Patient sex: M
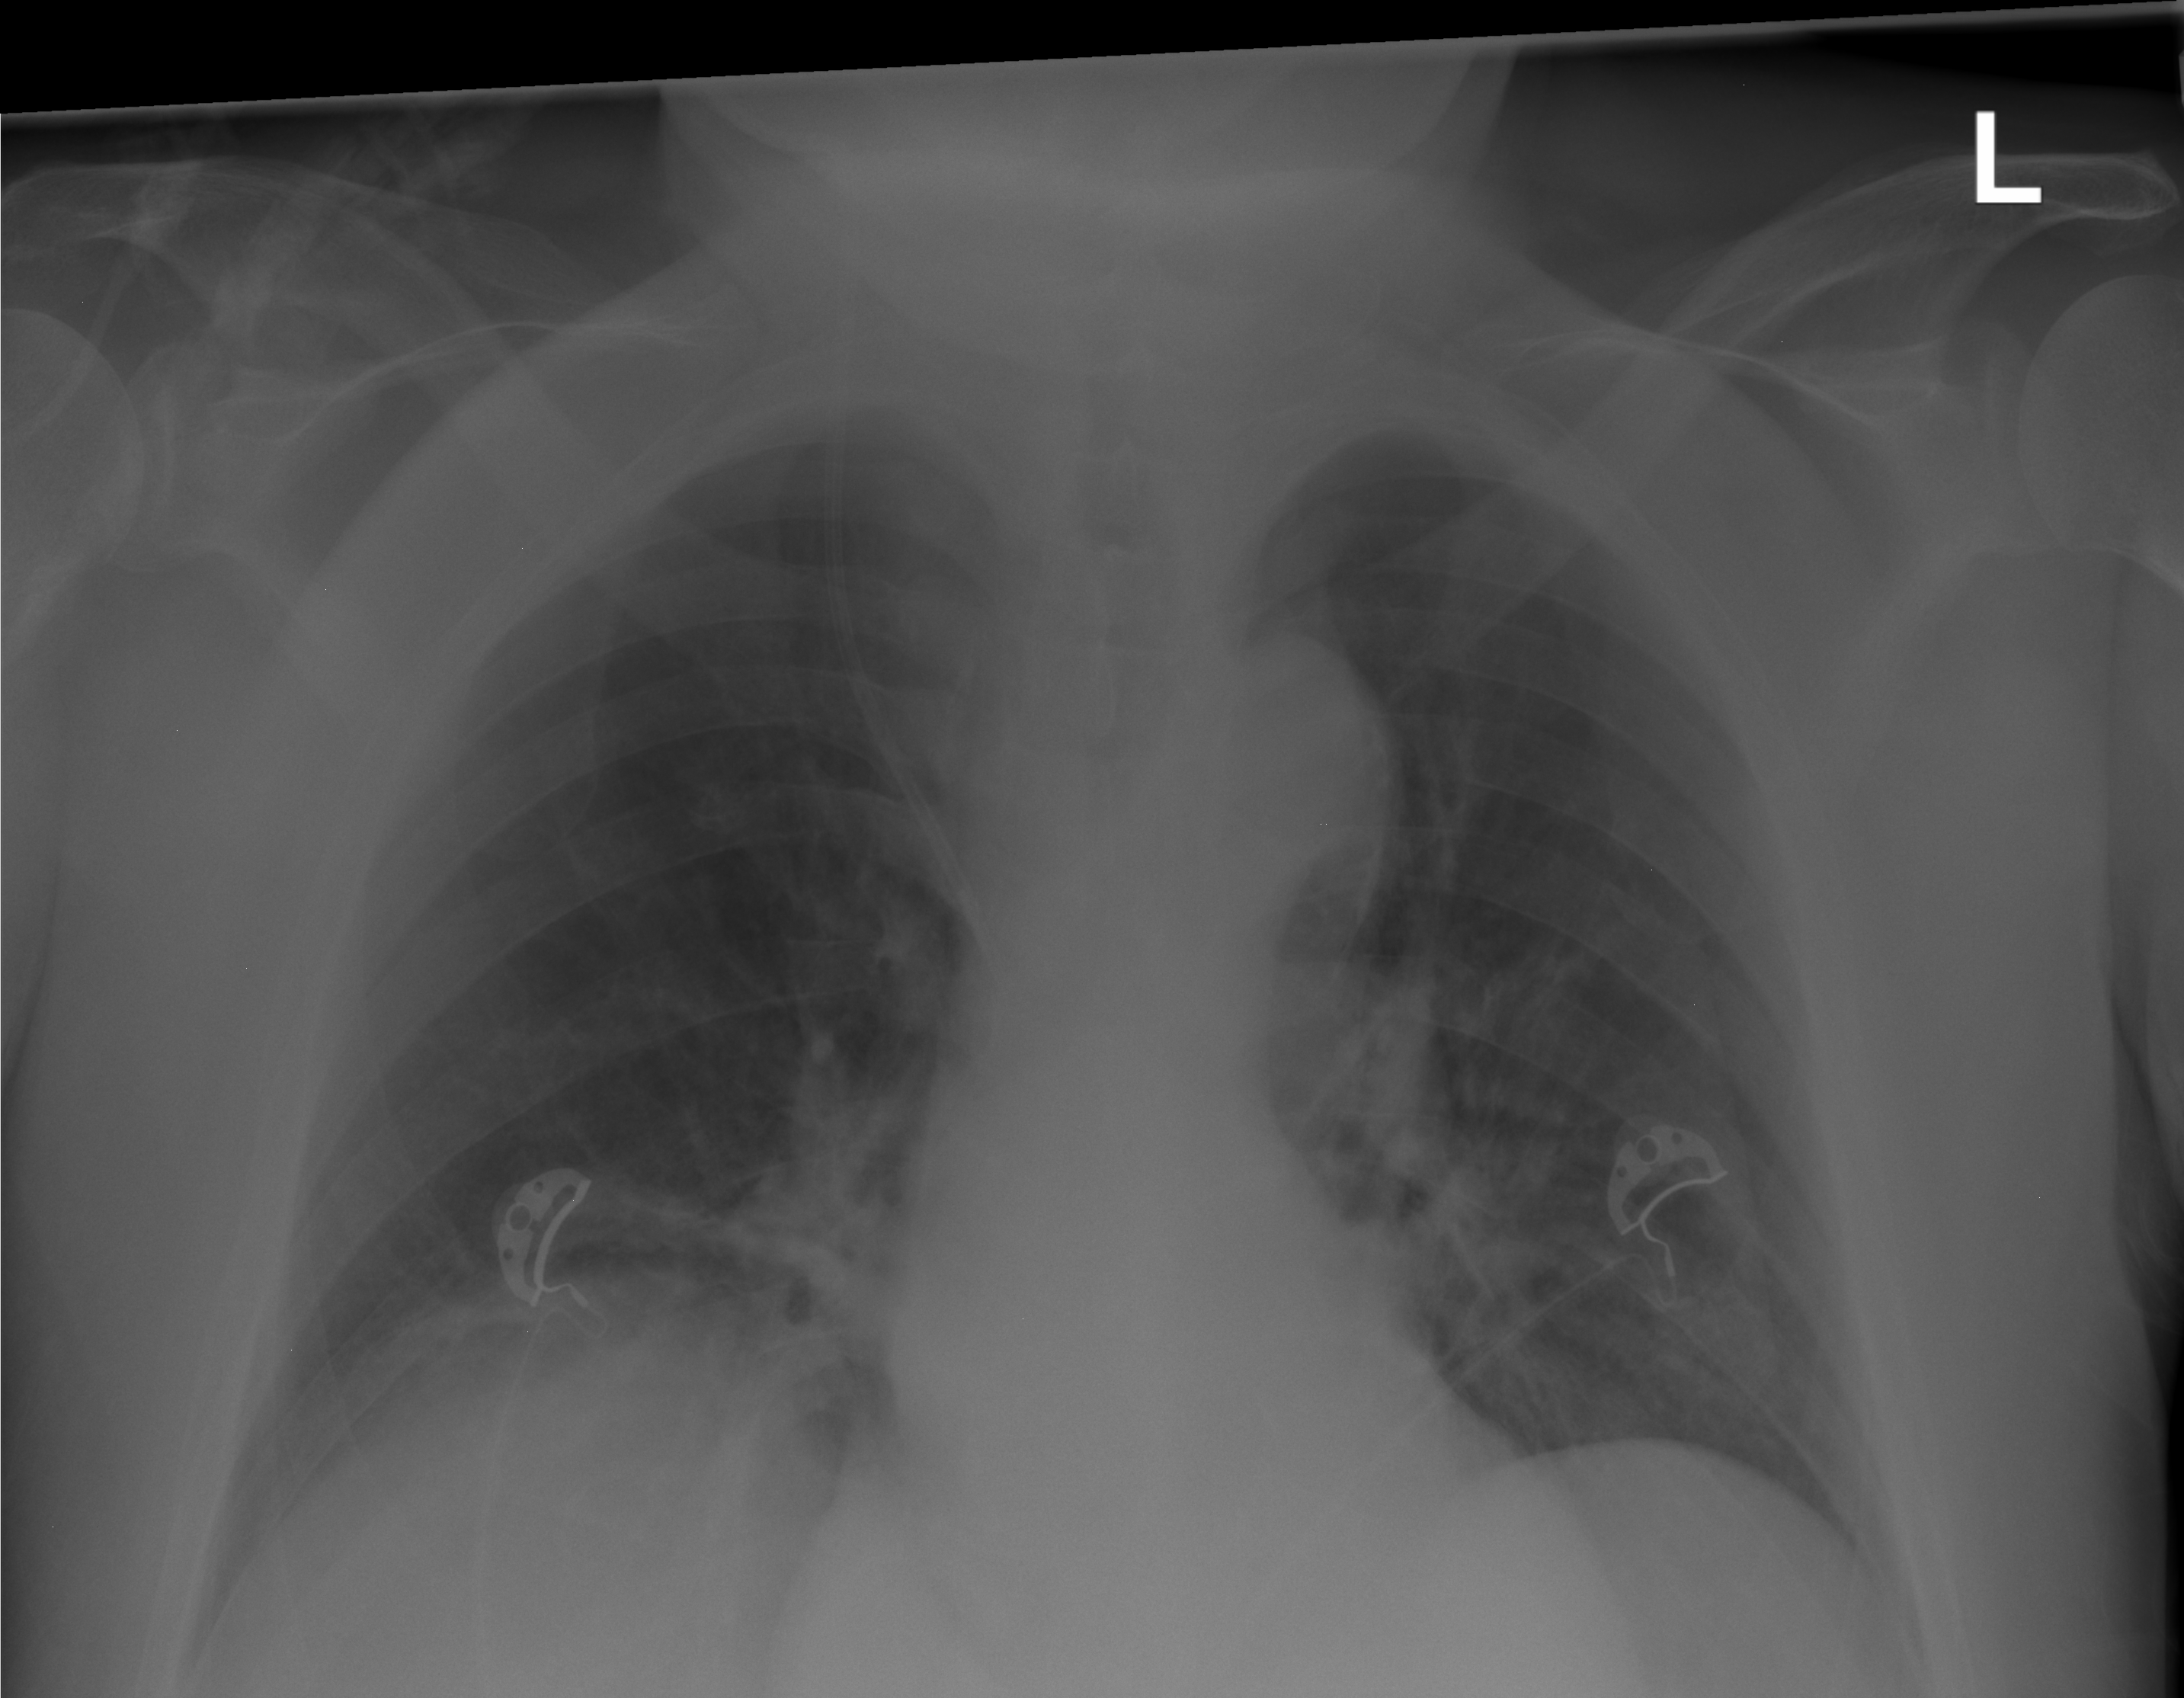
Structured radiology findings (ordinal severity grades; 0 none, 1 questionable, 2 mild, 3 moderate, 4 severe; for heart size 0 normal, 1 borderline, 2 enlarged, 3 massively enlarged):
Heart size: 0
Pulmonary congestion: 2
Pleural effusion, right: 0
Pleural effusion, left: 0
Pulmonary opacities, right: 0
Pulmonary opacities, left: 0
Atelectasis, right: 0
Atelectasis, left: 0